Question: I'm making a simple view programatically in Swift and I have this first code that is working just fine:
'''
import UIKit
class ViewController: UIViewController {
override func viewDidLoad() {
super.viewDidLoad()
view.backgroundColor = .darkGray
let card:UIView = UIView()
card.frame = CGRect(x: 38, y: 120, width: 300, height: 300)
card.backgroundColor = .white
card.layer.cornerRadius = 10
card.layer.shadowOpacity = 0.5
card.layer.shadowOffset = CGSize(width: 0, height: 10)
card.layer.shadowRadius = 10
view.addSubview(card)
}
}
'''
This code make this view:

But I want to reuse the card so I put it into a new class like a custom view, but the card now disappears:
'''
import UIKit
class ViewController: UIViewController {
override func viewDidLoad() {
super.viewDidLoad()
view.backgroundColor = .darkGray
let card = Card(frame: CGRect(x: 38, y: 120, width: 300, height: 300))
view.addSubview(card)
}
}
class Card:UIView {
var box:UIView = UIView()
override init(frame: CGRect) {
super.init(frame: frame)
setupLayout()
}
func setupLayout(){
box.backgroundColor = .white
box.layer.cornerRadius = 10
box.layer.shadowOpacity = 0.5
box.layer.shadowOffset = CGSize(width: 0, height: 10)
box.layer.shadowRadius = 10
addSubview(box)
}
required init?(coder aDecoder: NSCoder) {
fatalError("init(coder:) has not been implemented")
}
}
'''
Do you know what is wrong with the second code?
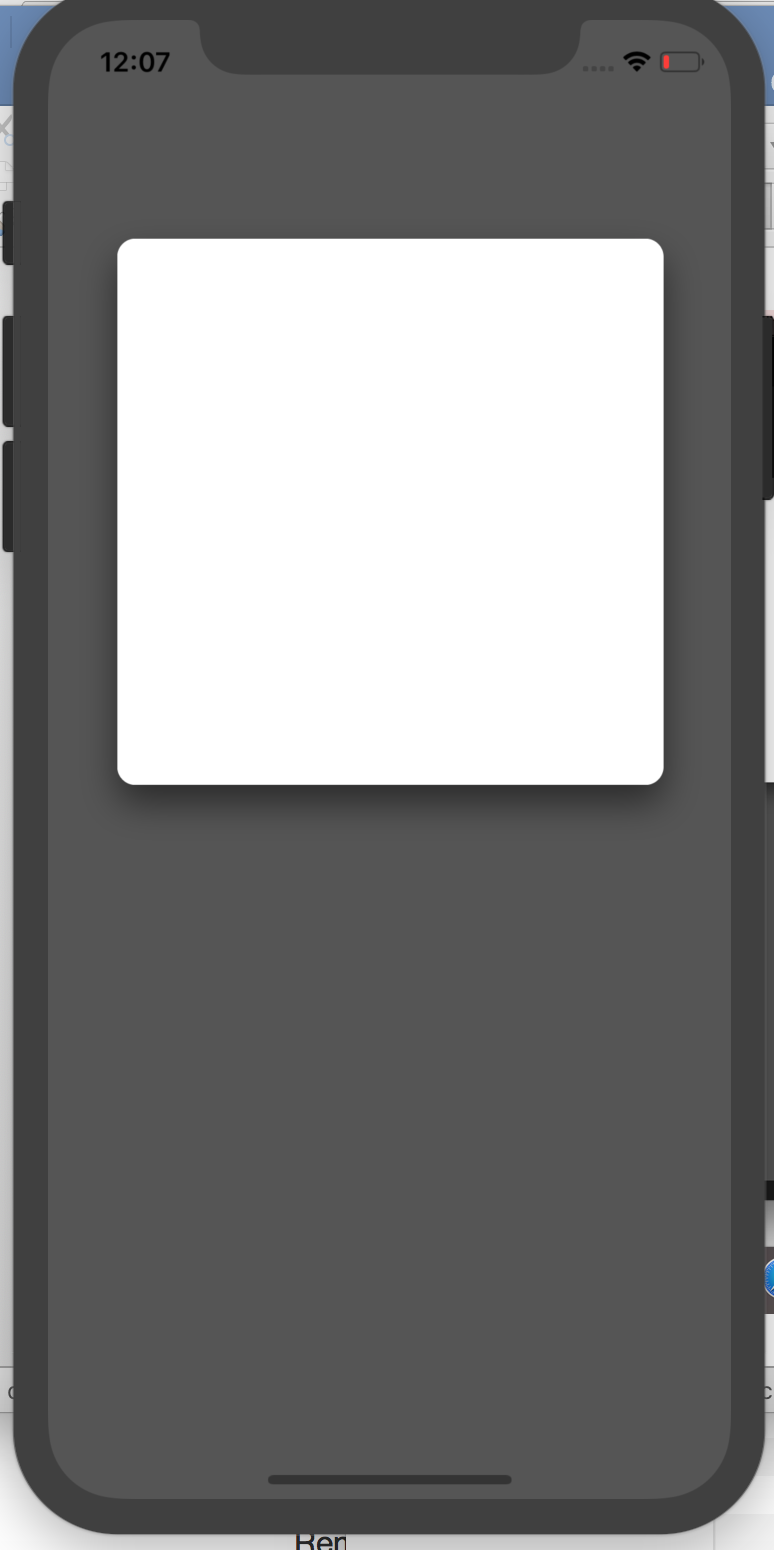
Answer: This is better:
'''
func setupLayout(){
box.backgroundColor = .white
box.layer.cornerRadius = 10
box.layer.shadowOpacity = 0.5
box.layer.shadowOffset = CGSize(width: 0, height: 10)
box.layer.shadowRadius = 10
box.frame = self.frame
self.addSubview(box)
}
'''
It automatically gets the frame from the initializer.